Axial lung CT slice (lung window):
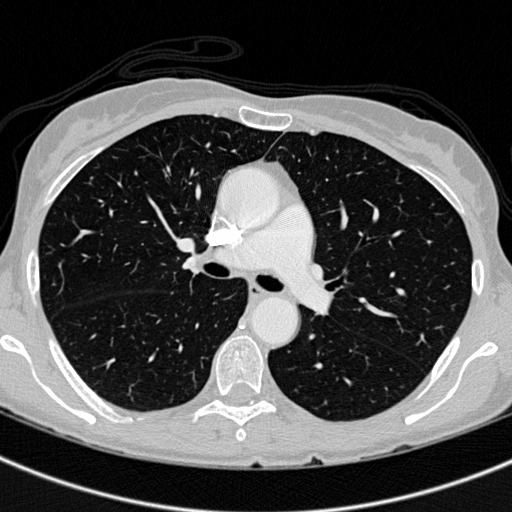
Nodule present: no